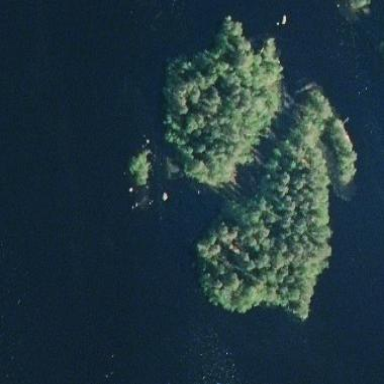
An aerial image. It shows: Islet.